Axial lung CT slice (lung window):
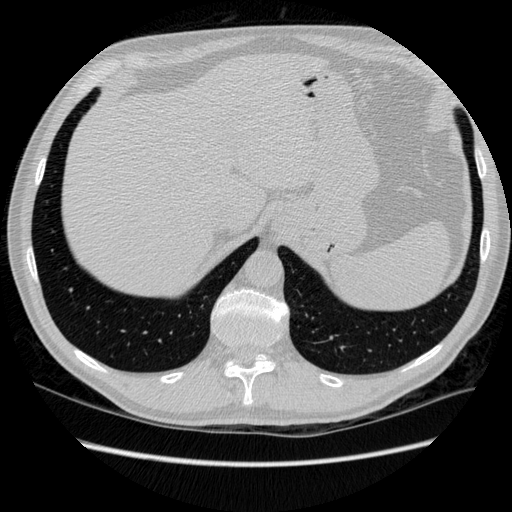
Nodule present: no